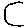
Label: moon